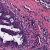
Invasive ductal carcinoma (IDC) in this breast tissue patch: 0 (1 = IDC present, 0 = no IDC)